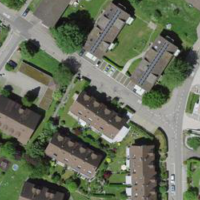
EUNIS habitat code: 54
Species observed at this site:
Parnassia palustris